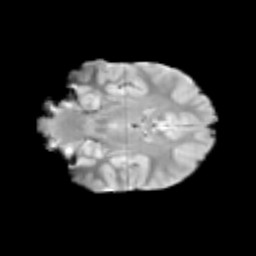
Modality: T2w
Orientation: coronal
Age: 11
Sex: male
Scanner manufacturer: siemens
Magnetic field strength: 3 T
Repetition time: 3.8 s
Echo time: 0.07 s